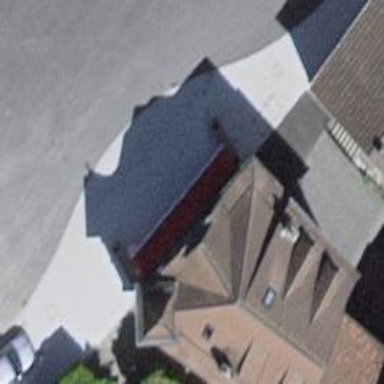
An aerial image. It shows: Café.